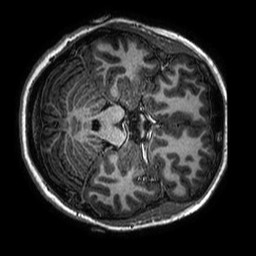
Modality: T1w
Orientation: axial
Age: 23
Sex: female
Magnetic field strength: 3 T